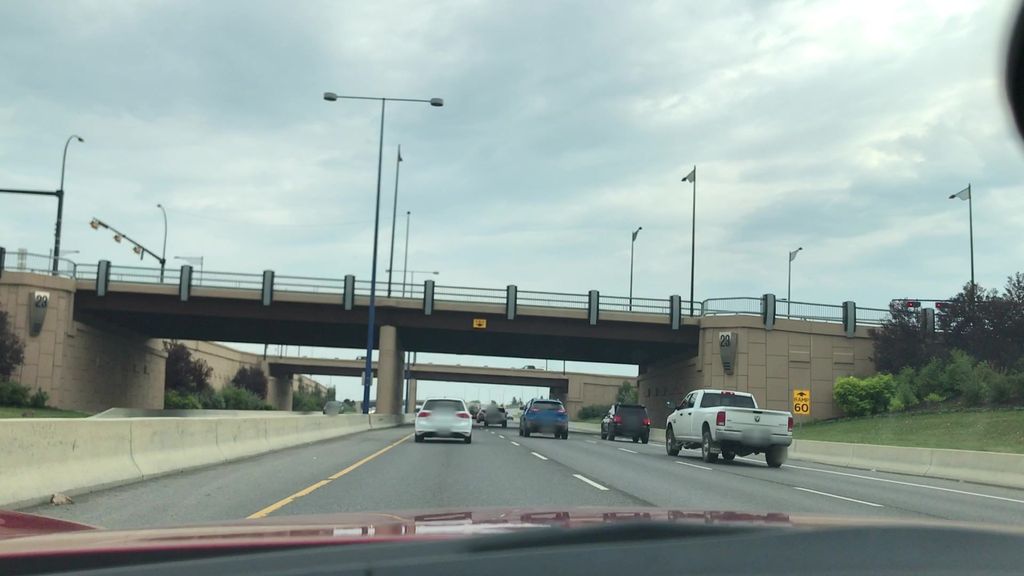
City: edmonton